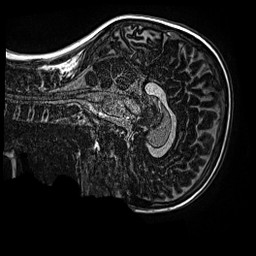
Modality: MP2RAGE
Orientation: sagittal
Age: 11
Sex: male
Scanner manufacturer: siemens
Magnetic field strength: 3 T
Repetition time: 4 s
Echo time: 0.00299 s